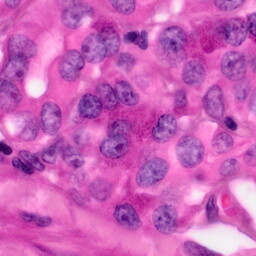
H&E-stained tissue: Pancreatic